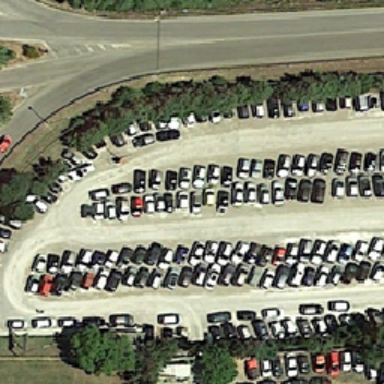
Many cars are parked in parking lots surrounded by green trees .